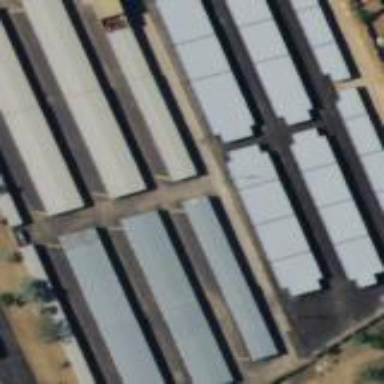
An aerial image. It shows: Industrial area with storage rental shop.